Question: I getting an issue working with sass from yesterday so i uninstalled sass and compass
This was command
'''
gem uninstall sass
gem uninstall compass
'''
After that I tried to install again to get a new version of sass and compass
'''
gem install sass
gem install compass
'''
But I am getting failed message

: How can i re install ? and what is the real issue I am facing ?
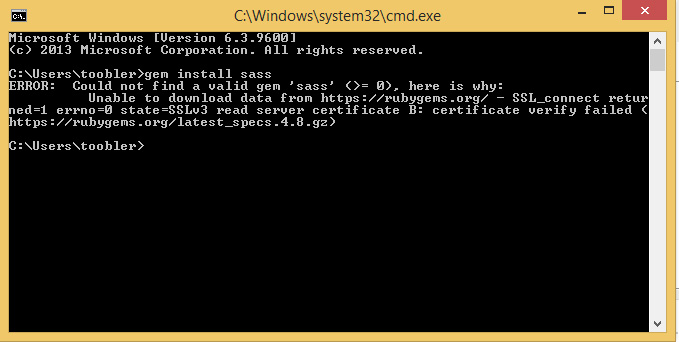
Answer: '''
gem update --system
gem update
gem list
'''
Check package version
Compass - 1.0.1
sass - 3.4.9